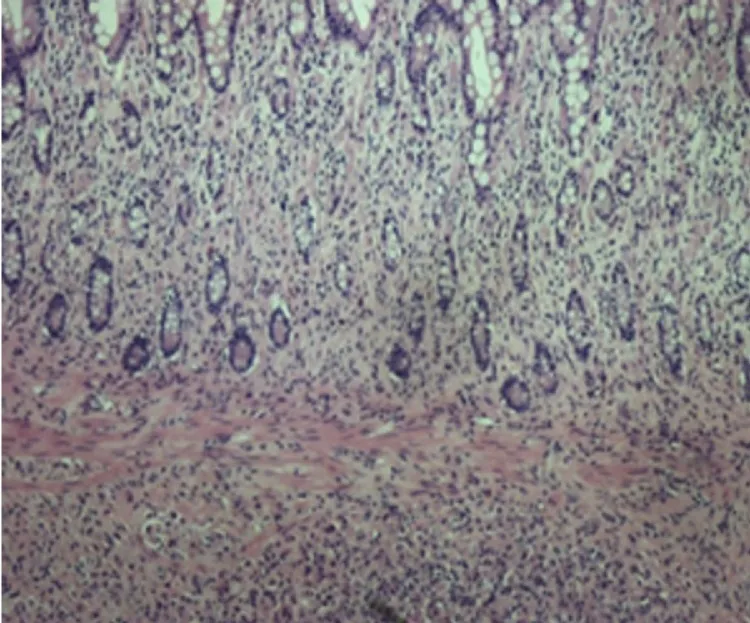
Microscopic examination of the resected specimen at low power magnification (40x) showed diffuse infiltration of the submucosa and lamina propria right up to the mucosal layer in single file pattern.
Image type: pathology (h&e)